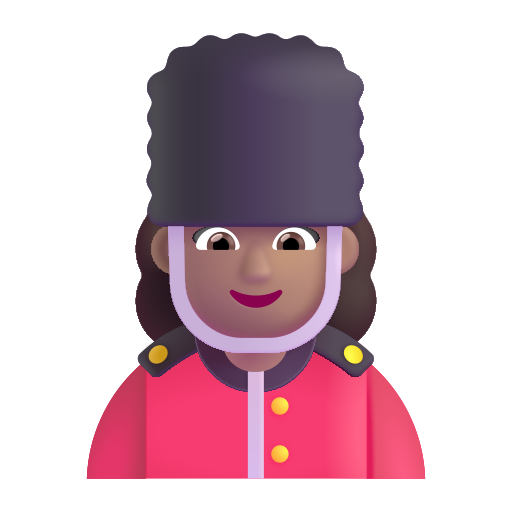
woman guard color